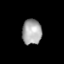
Tissue: lung
Cell type: Epithelial cells
Senescence score: 0.1558
Nuclear area (px): 484
Mean DAPI intensity: 167.413